Field crop: maize
Growth stage: 2
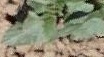
Species: datura